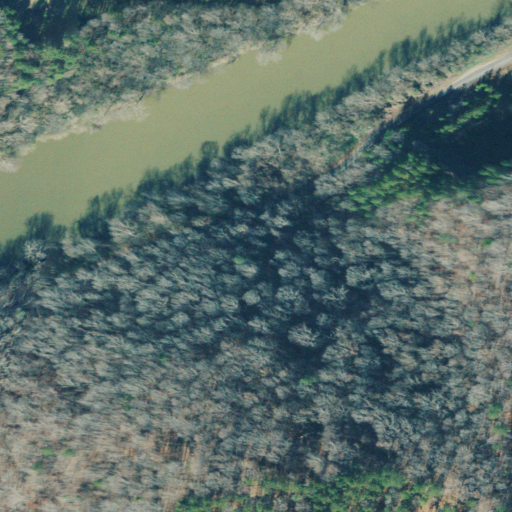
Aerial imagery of cliff(s) in Georgia named Blacks Bluff containing deciduous forest, open water, open development, mixed forest, evergreen forest, pasture, herbaceous wetlands, medium intensity development, and low intensity development